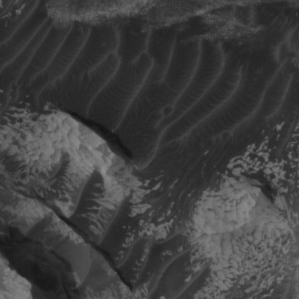
Label: non_frost